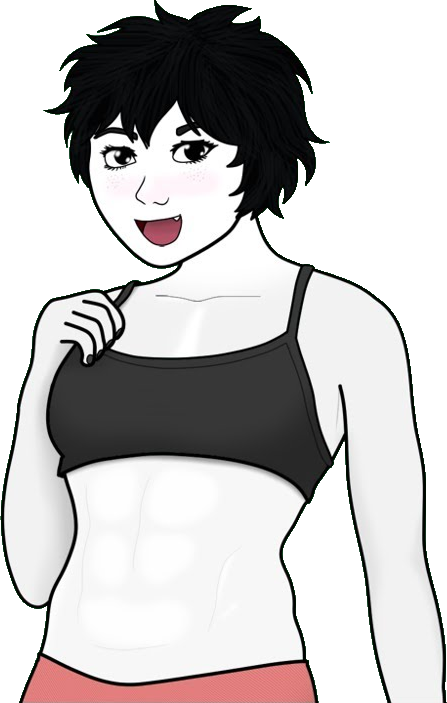
Label: 5_Tomboy